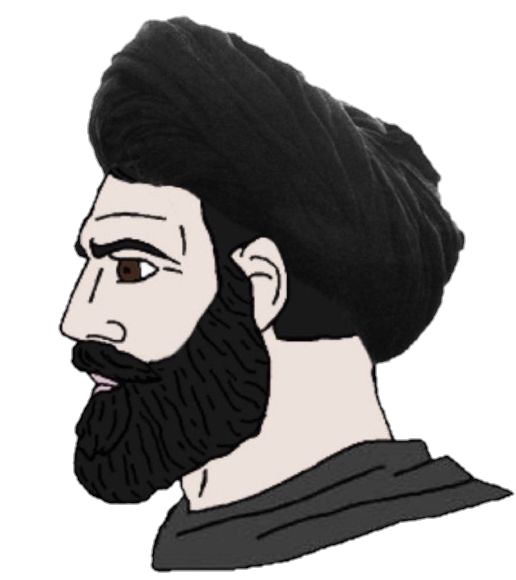
Label: 4_Yes_Chad